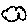
Label: cloud